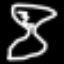
Label: hourglass